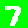
Digit: 7